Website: slack
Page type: payment
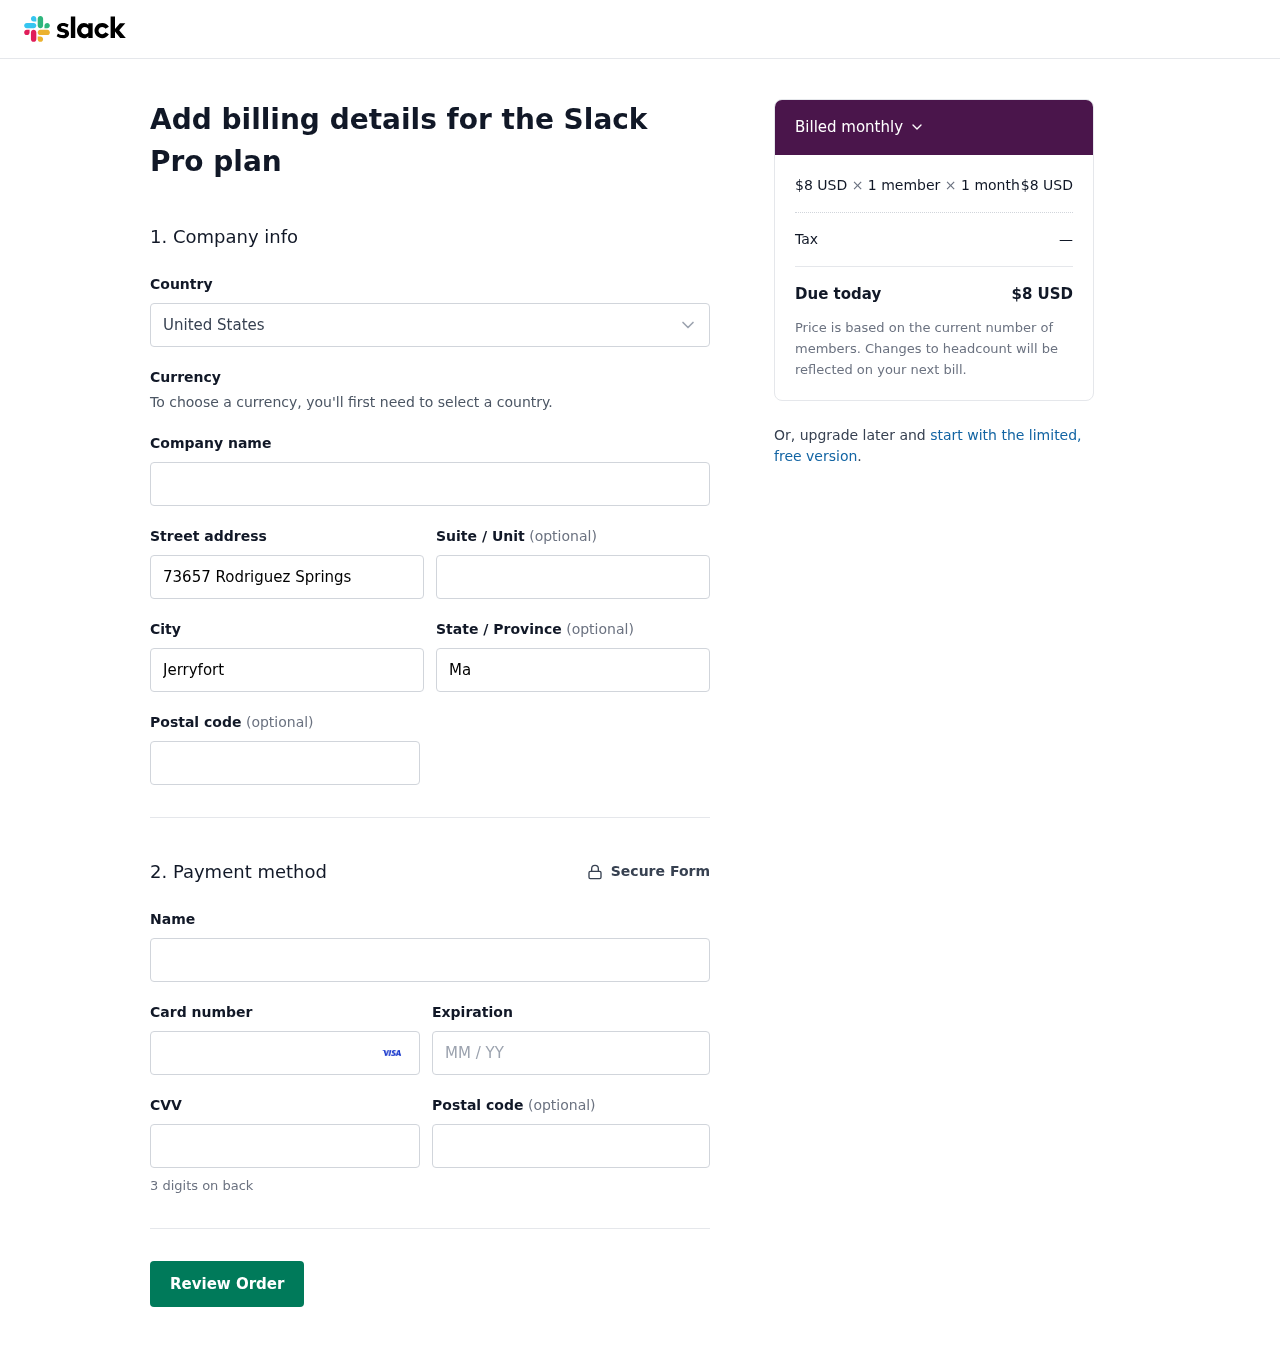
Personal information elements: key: PII_COUNTRY
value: United States
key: PII_STREET
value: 73657 Rodriguez Springs
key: PII_CITY
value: Jerryfort
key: PII_STATE
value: Maine
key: PII_POSTCODE
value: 19743
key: PII_FULLNAME
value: Patrick Lopez
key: PII_CARD_NUMBER
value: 4624 7003 8942 9088
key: PII_CARD_EXPIRY
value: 09/27
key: PII_CARD_CVV
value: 980
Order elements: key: ORDER_PRICE_PER_MEMBER
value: $8 USD
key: ORDER_NUM_MEMBERS
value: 1 member
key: ORDER_NUM_MONTHS
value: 1 month
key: ORDER_SUBTOTAL
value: $8 USD
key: ORDER_TAX
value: —
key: ORDER_TOTAL
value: $8 USD